Problem: krabotage (2023, round3)

Despite his age, Mr. Krabs still goes trick-or-treating. Free candy (free anything, really) is irresistible to him. Bikini Bottom is an \(R \times C\) grid of houses, with house \((i, j)\) having \(A_{i,j}\) pieces of candy.

Mr. Krabs plans to travel from house \((1, 1)\), the top-left corner, to house \((R, C)\), the bottom-right corner, taking as much candy as possible along the way. When Mr. Krabs is at house \((i, j)\), he takes all the candy, and then either moves down to house \((i + 1, j)\) or right to house \((i, j + 1)\).

Plankton wants to sabotage him, and has decided to complete his own candy run before Mr. Krabs even starts his trip. Plankton will go from house \((1, C)\), the top-right corner, to house \((R, 1)\), the bottom-left corner. When Plankton is at house \((i, j)\), he takes all its candy (so there's none left for Mr. Krabs later) and either moves down to house \((i + 1, j)\) or left to house \((i, j - 1)\).

What's the maximum amount of candy that Mr. Krabs can collect, assuming that Plankton strives to minimize this value by completing his trip before Mr. Krabs starts?

# Constraints

\(1 \leq T \leq 100\)
\(2 \leq R, C \leq 300\)
\(0 \leq A_{i,j} \leq 1{,}000{,}000{,}000\)

The sum of \(R * C\) across all test cases is at most \(500{,}000\).

# Input Format

Input begins with an integer \(T\), the number of test cases. Each case begins with a line containing the two integers \(R\) and \(C\). Then, \(R\) lines follow, the \(i\)th of which contains the \(C\) integers \(A_{i,1}\) through \(A_{i,C}\).

# Output Format

For the \(i\)th test case, print "`Case #i:` " followed by a single integer, the maximum pieces of candy that Mr. Krabs can get if Plankton optimally sabotages.

# Sample Explanation

The following depicts sample cases 1 through 5. Plankton's paths to minimize Mr. Krabs's candy are greyed out, while Mr. Krabs's optimal paths through the remaining candy (in spite of Plankton's sabotage) are drawn in red.

{{PHOTO_ID:216354288143884|WIDTH:650}}

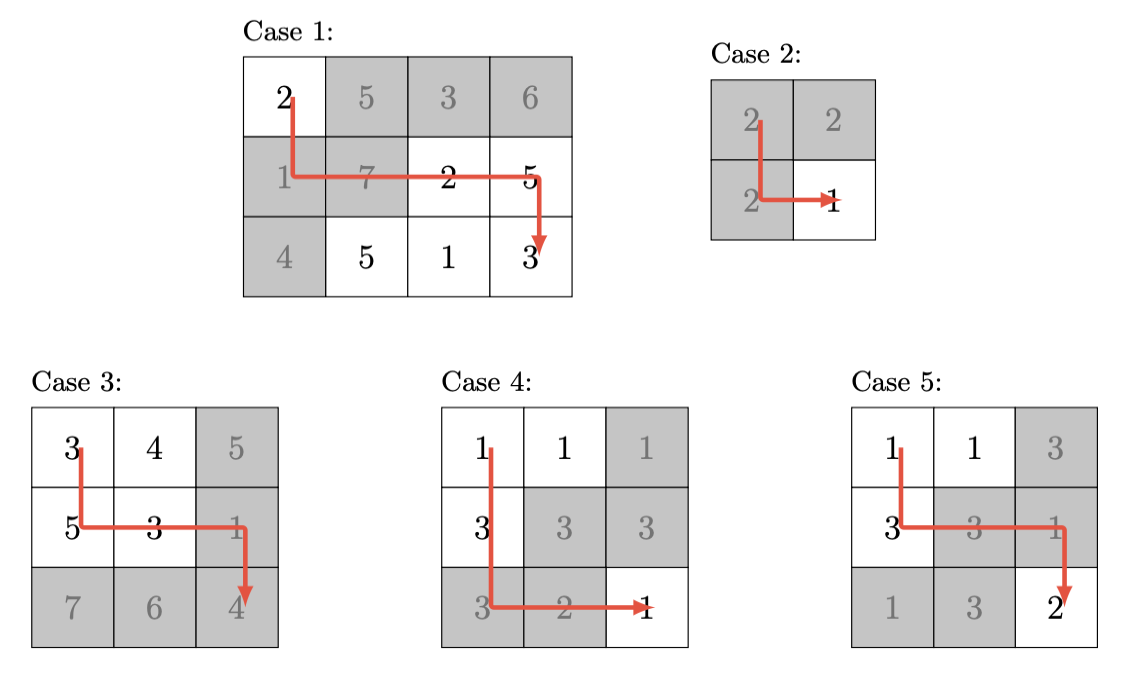

Sample input:
5
3 4
2 5 3 6
1 7 2 5
4 5 1 3
2 2
2 2
2 1
3 3
3 4 5
5 3 1
7 6 4
3 3
1 1 1
3 3 3
3 2 1
3 3
1 1 3
3 3 1
1 3 2

Sample output:
Case #1: 12
Case #2: 1
Case #3: 11
Case #4: 5
Case #5: 6

Solution:
The key observation required is that the common part of Mr. Krabs and Plankton's paths will always be a single sub-row or sub-column of the input grid. We can use this observation to construct a dynamic programming approach.

Let's denote \(dp(r, c, d)\) as the minimum possible number of candies Mr. Krabs can collect if:
- Plankton started his route from house \((r, c)\),
- Plankton's route's next segment's direction is \(d\) (\(0\) for vertical, \(1\) for horizontal),
- Mr. Krabs's path intersects Plankton's path, and
- Mr. Krabs strives to maximize the number of candies he gets.

We see that the answer to the problem is equal to \(\min(dp(1, C, 0), dp(1, C, 1))\). To compute each \(dp(r, c, d)\), we will need to consider all valid lengths of the next path's segment. For each length, consider two scenarios and pick the maximum of those:
1. Mr. Krabs's path intersects the current segment.
2. Mr. Krabs's path will intersect one of the next segments.

For case 1, we can precompute helper tables \(\text{max\_up\_left}(r, c)\) and \(\text{max\_down\_right}(r, c)\) for the maximum number of pieces of candy that can be collected on the untouched grid. These computations are a classic dynamic programming problem, which can be done in \(O(R* C)\) time. The implementation requires considering all possible ways of crossing the current segment and finding the most profitable way for Mr. Krabs.

For case 2, we should simply check the value of \(dp(r', c', 1 - d)\), where \((r', c')\) is the first cell of the next segment.

In total, there are \(\mathcal{O}(R*C)\) DP states. Since we need to consider all possible valid segment lengths for each state, the overall complexity of the solution is \(\mathcal{O}(R*C*(R + C))\).

#include <algorithm>
#include <iostream>
#include <vector>
using namespace std;

using int64 = long long;

int N, M;
vector<vector<int>> A;
vector<vector<int64>> dpl, dpr;
vector<vector<vector<int64>>> dp;

int64 rec(int dir, int x, int y) {
  if (dp[dir][x][y] != -1LL) {
    return dp[dir][x][y];
  }
  int64 res = dpr[0][0];
  if (dir) {
    int64 extra_exit = (y + 2 < M) ? dpr[x][y + 2] : 0;
    int64 max_cost = extra_exit;
    for (int ty = y; ty >= 0; --ty) {
      int64 best_entrance = 0LL;
      if (x) {
        best_entrance = max(best_entrance, dpl[x - 1][ty]);
        if (ty != y) {
          best_entrance = max(best_entrance, dpl[x - 1][ty + 1]);
        }
      }
      int64 best_exit = extra_exit;
      if (x + 1 != N && ty + 1 != M) {
        best_exit = max(best_exit, dpr[x + 1][ty + 1]);
      }
      max_cost = max(max_cost, best_entrance + best_exit);
      if (ty) {
        best_entrance = max(best_entrance, dpl[x][ty - 1]);
      }
      int64 local_max_cost = max(max_cost, best_entrance + best_exit);
      if (x + 1 != N || !ty) {
        int64 cur = (x + 1 == N) ? 0LL : rec(dir ^ 1, x + 1, ty);
        cur = max(cur, local_max_cost);
        res = min(res, cur);
      }
    }
  } else {
    int64 extra_entrance = (x - 2 >= 0) ? dpl[x - 2][y] : 0;
    int64 max_cost = extra_entrance;
    for (int tx = x; tx < N; ++tx) {
      int64 best_exit = 0LL;
      if (y + 1 != M) {
        best_exit = max(best_exit, dpr[tx][y + 1]);
        if (tx != x) {
          best_exit = max(best_exit, dpr[tx - 1][y + 1]);
        }
      }
      int64 best_entrance = extra_entrance;
      if (y && tx) {
        best_entrance = max(best_entrance, dpl[tx - 1][y - 1]);
      }
      max_cost = max(max_cost, best_entrance + best_exit);
      if (tx + 1 != N) {
        best_exit = max(best_exit, dpr[tx + 1][y]);
      }
      int64 local_max_cost = max(max_cost, best_entrance + best_exit);
      if (y || tx + 1 == N) {
        int64 cur = y ? rec(dir ^ 1, tx, y - 1) : 0LL;
        cur = max(cur, local_max_cost);
        res = min(res, cur);
      }
    }
  }
  return dp[dir][x][y] = res;
}

int64 solve() {
  cin >> N >> M;
  A.assign(N, vector<int>(M));
  for (int i = 0; i < N; i++) {
    for (int j = 0; j < M; j++) {
      cin >> A[i][j];
    }
  }
  dpl.assign(N, vector<int64>(M));
  dpr.assign(N, vector<int64>(M));
  for (int i = 0; i < N; i++) {
    for (int j = 0; j < M; j++) {
      dpl[i][j] = A[i][j];
      if (i) {
        dpl[i][j] = max(dpl[i][j], A[i][j] + dpl[i - 1][j]);
      }
      if (j) {
        dpl[i][j] = max(dpl[i][j], A[i][j] + dpl[i][j - 1]);
      }
    }
  }
  for (int i = N - 1; i >= 0; i--) {
    for (int j = M - 1; j >= 0; j--) {
      dpr[i][j] = A[i][j];
      if (i + 1 != N) {
        dpr[i][j] = max(dpr[i][j], A[i][j] + dpr[i + 1][j]);
      }
      if (j + 1 != M) {
        dpr[i][j] = max(dpr[i][j], A[i][j] + dpr[i][j + 1]);
      }
    }
  }
  dp.assign(2, vector<vector<int64>>(N, vector<int64>(M, -1LL)));
  return min(rec(0, 0, M - 1), rec(1, 0, M - 1));
}

int main() {
  int T;
  cin >> T;
  for (int t = 1; t <= T; t++) {
    cout << "Case #" << t << ": " << solve() << endl;
  }
  return 0;
}